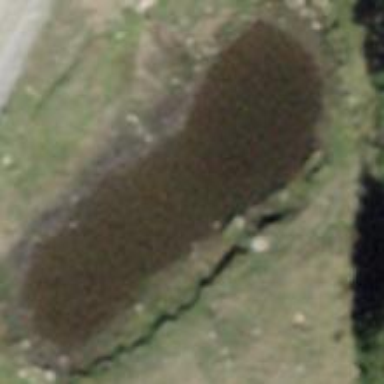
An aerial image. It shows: Pond with natural water.